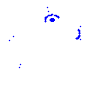
Particle: pion